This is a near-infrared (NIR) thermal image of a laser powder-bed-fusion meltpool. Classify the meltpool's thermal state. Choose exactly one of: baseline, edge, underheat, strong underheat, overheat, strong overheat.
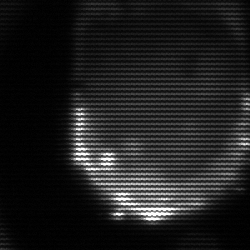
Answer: edge